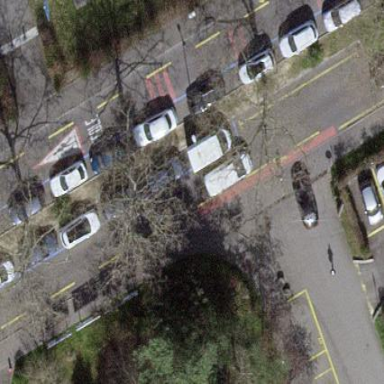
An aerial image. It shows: Parallel street-side parking with asphalt surface.